Aerial crown-view tile of a tropical tree (Barro Colorado Island, Panama), acquired 20250915:
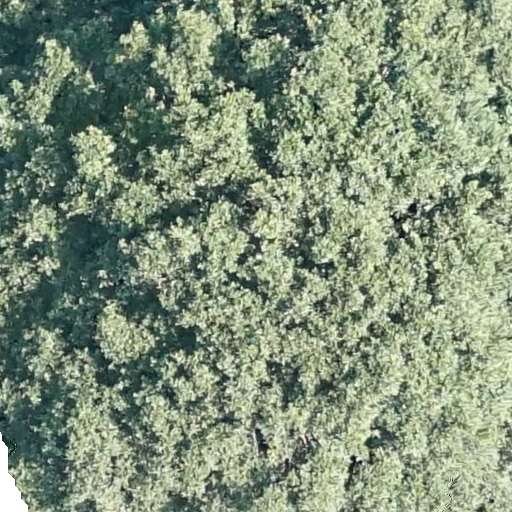
Species: Ficus obtusifolia
GBIF accepted scientific name: Ficus obtusifolia
Crown area: 680.167 m²